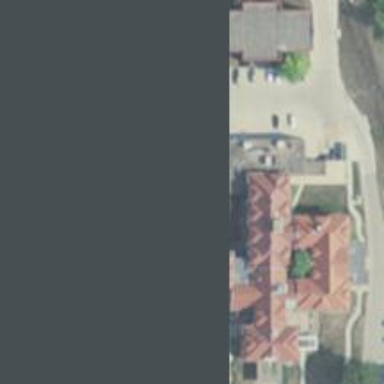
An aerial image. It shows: Nursing home.